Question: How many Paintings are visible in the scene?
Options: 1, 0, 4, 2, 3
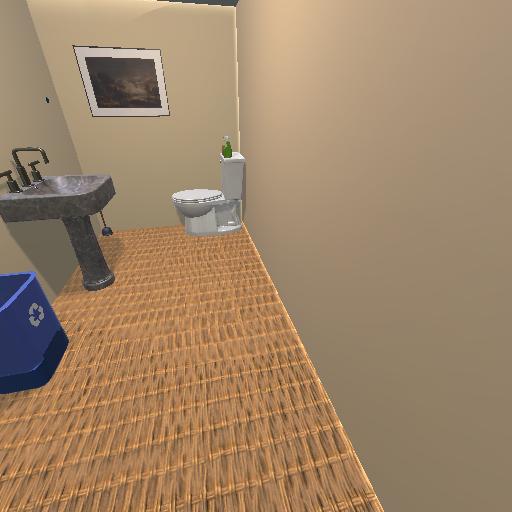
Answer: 1